Field crop: tomato
Growth stage: 1
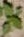
Species: solanum